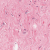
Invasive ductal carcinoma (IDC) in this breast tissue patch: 0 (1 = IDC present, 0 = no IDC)